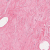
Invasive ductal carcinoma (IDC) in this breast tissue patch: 0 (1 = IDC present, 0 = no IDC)